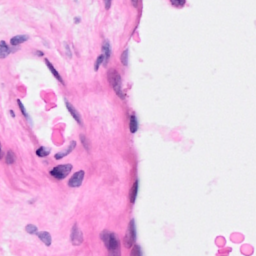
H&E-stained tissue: Breast